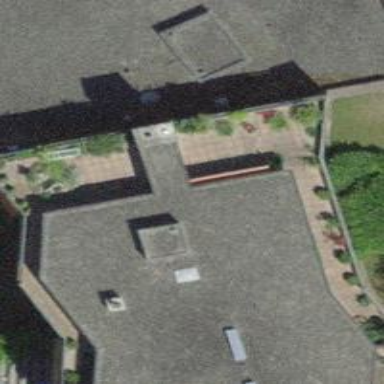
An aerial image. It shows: Building with flat roof.